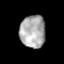
Tissue: prostate
Cell type: T cells
Senescence score: 0.3555
Nuclear area (px): 813
Mean DAPI intensity: 170.988